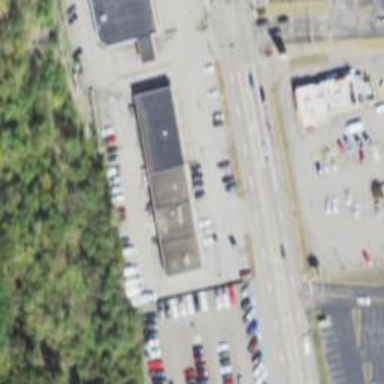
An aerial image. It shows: Car rental service.